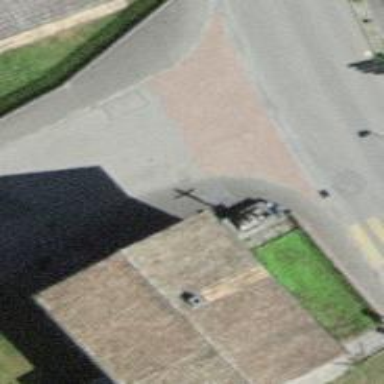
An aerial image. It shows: Post box is visible.